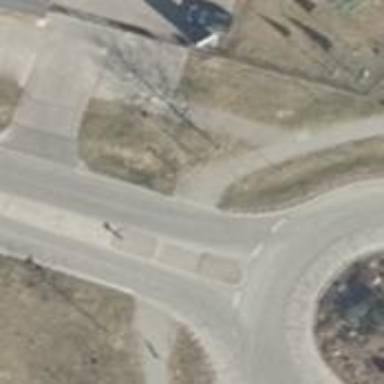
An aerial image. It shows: Uncontrolled crossing with central island on the road.